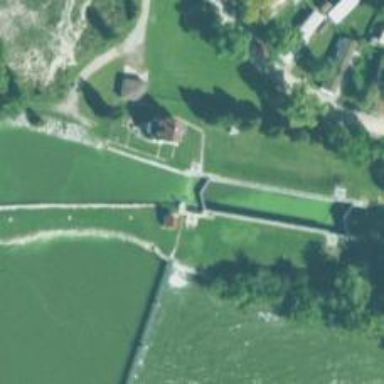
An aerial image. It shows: Lock gate on waterway.